Question: I have a small program that contains one button called 'button1'and one panel called 'panel1'which has a color green. So far the program allows you to drag 'button1' around the form. I am trying to expand this program so when 'button1' is dropped on panel the panel will change color to red.
The form:

The code so far:
'''
System.Drawing.Point OldPosition;
public Form1()
{
InitializeComponent();
}
private void button1_MouseDown(object sender, MouseEventArgs e)
{
//Only prepare if the button click down is the left button
if (e.Button == MouseButtons.Left)
{
//Store the current mouse location
OldPosition = e.Location;
//Change the mouse cursor if you want
button1.Cursor = Cursors.Hand;
}
}
private void button1_MouseMove(object sender, MouseEventArgs e)
{
//Only move if the left button still down
if (e.Button == MouseButtons.Left)
{
button1.Location = new Point(button1.Location.X + (e.X - OldPosition.X), button1.Location.Y + (e.Y - OldPosition.Y));
}
}
private void Form1_Load(object sender, EventArgs e)
{
panel1.BackColor = Color.Green;
}
private void panel1_MouseEnter(object sender, EventArgs e)
{
if (button1.Location == panel1.Location)
panel1.BackColor = Color.Red; //im not sure how to do this part
}
'''
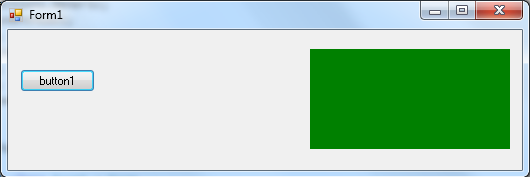
Answer: Try the code below:
'''
private void button1_MouseMove(object sender, MouseEventArgs e)
{
//Only move if the left button still down
if (e.Button == MouseButtons.Left)
{
button1.Location = new Point(button1.Location.X + (e.X - OldPosition.X), button1.Location.Y + (e.Y - OldPosition.Y));
//CHECK IF NEW LOCATION IS WITHIN PANEL BOUNDS
if (panel1.Bounds.Contains(button1.Location))
panel1.BackColor = Color.Red;
else
panel1.BackColor = Color.Green;
}
}
'''
Also in the designer you may need to "SEND TO BACK" the 'panel1' control otherwise the button will not be visible if it goes over the panel.